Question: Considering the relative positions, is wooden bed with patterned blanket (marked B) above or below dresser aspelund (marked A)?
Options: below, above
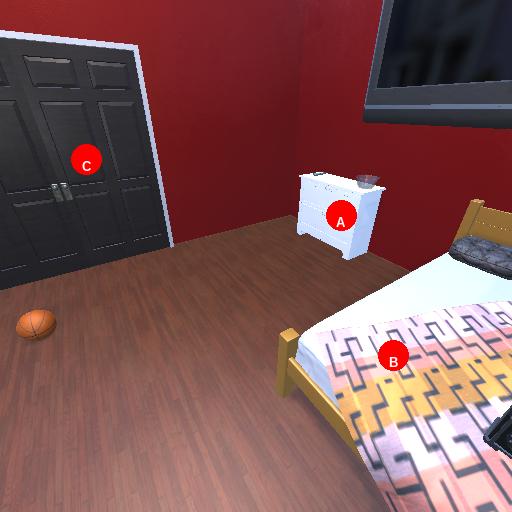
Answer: below